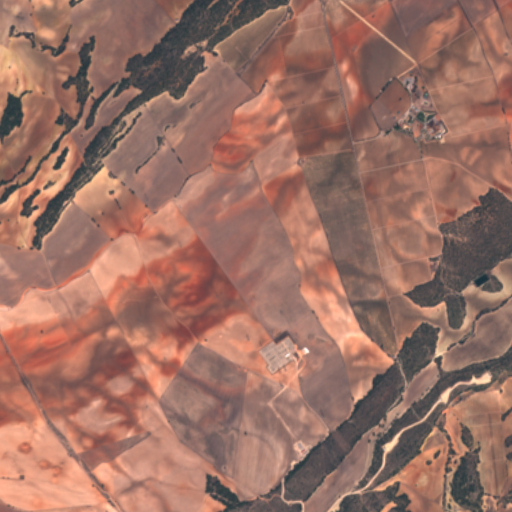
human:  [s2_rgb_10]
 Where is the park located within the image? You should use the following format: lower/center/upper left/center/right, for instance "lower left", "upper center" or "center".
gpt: The park is located in the upper right of the image.
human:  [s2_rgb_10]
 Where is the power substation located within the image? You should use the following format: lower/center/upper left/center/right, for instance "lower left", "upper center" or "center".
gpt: The power substation is located in the lower center of the image.
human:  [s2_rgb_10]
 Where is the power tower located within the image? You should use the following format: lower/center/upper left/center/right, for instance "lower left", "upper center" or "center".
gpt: There is no power tower in the image.